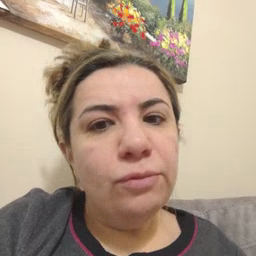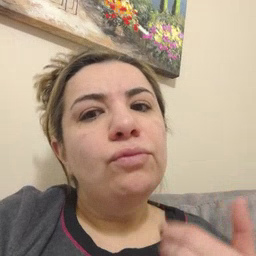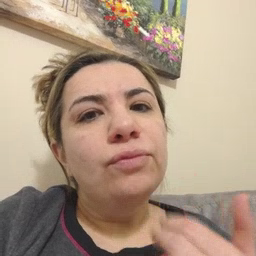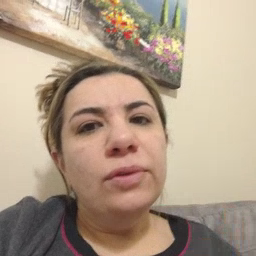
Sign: cute